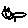
Label: cat